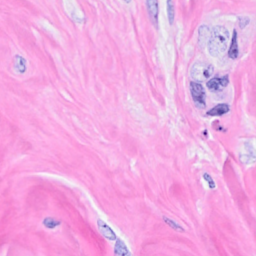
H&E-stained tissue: Breast